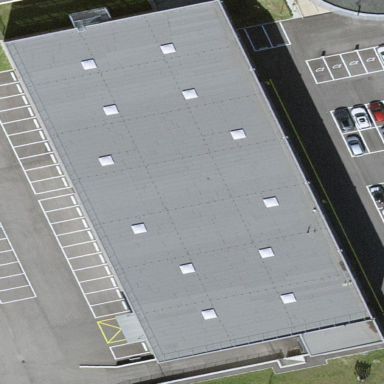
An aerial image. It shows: Industrial building.